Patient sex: M
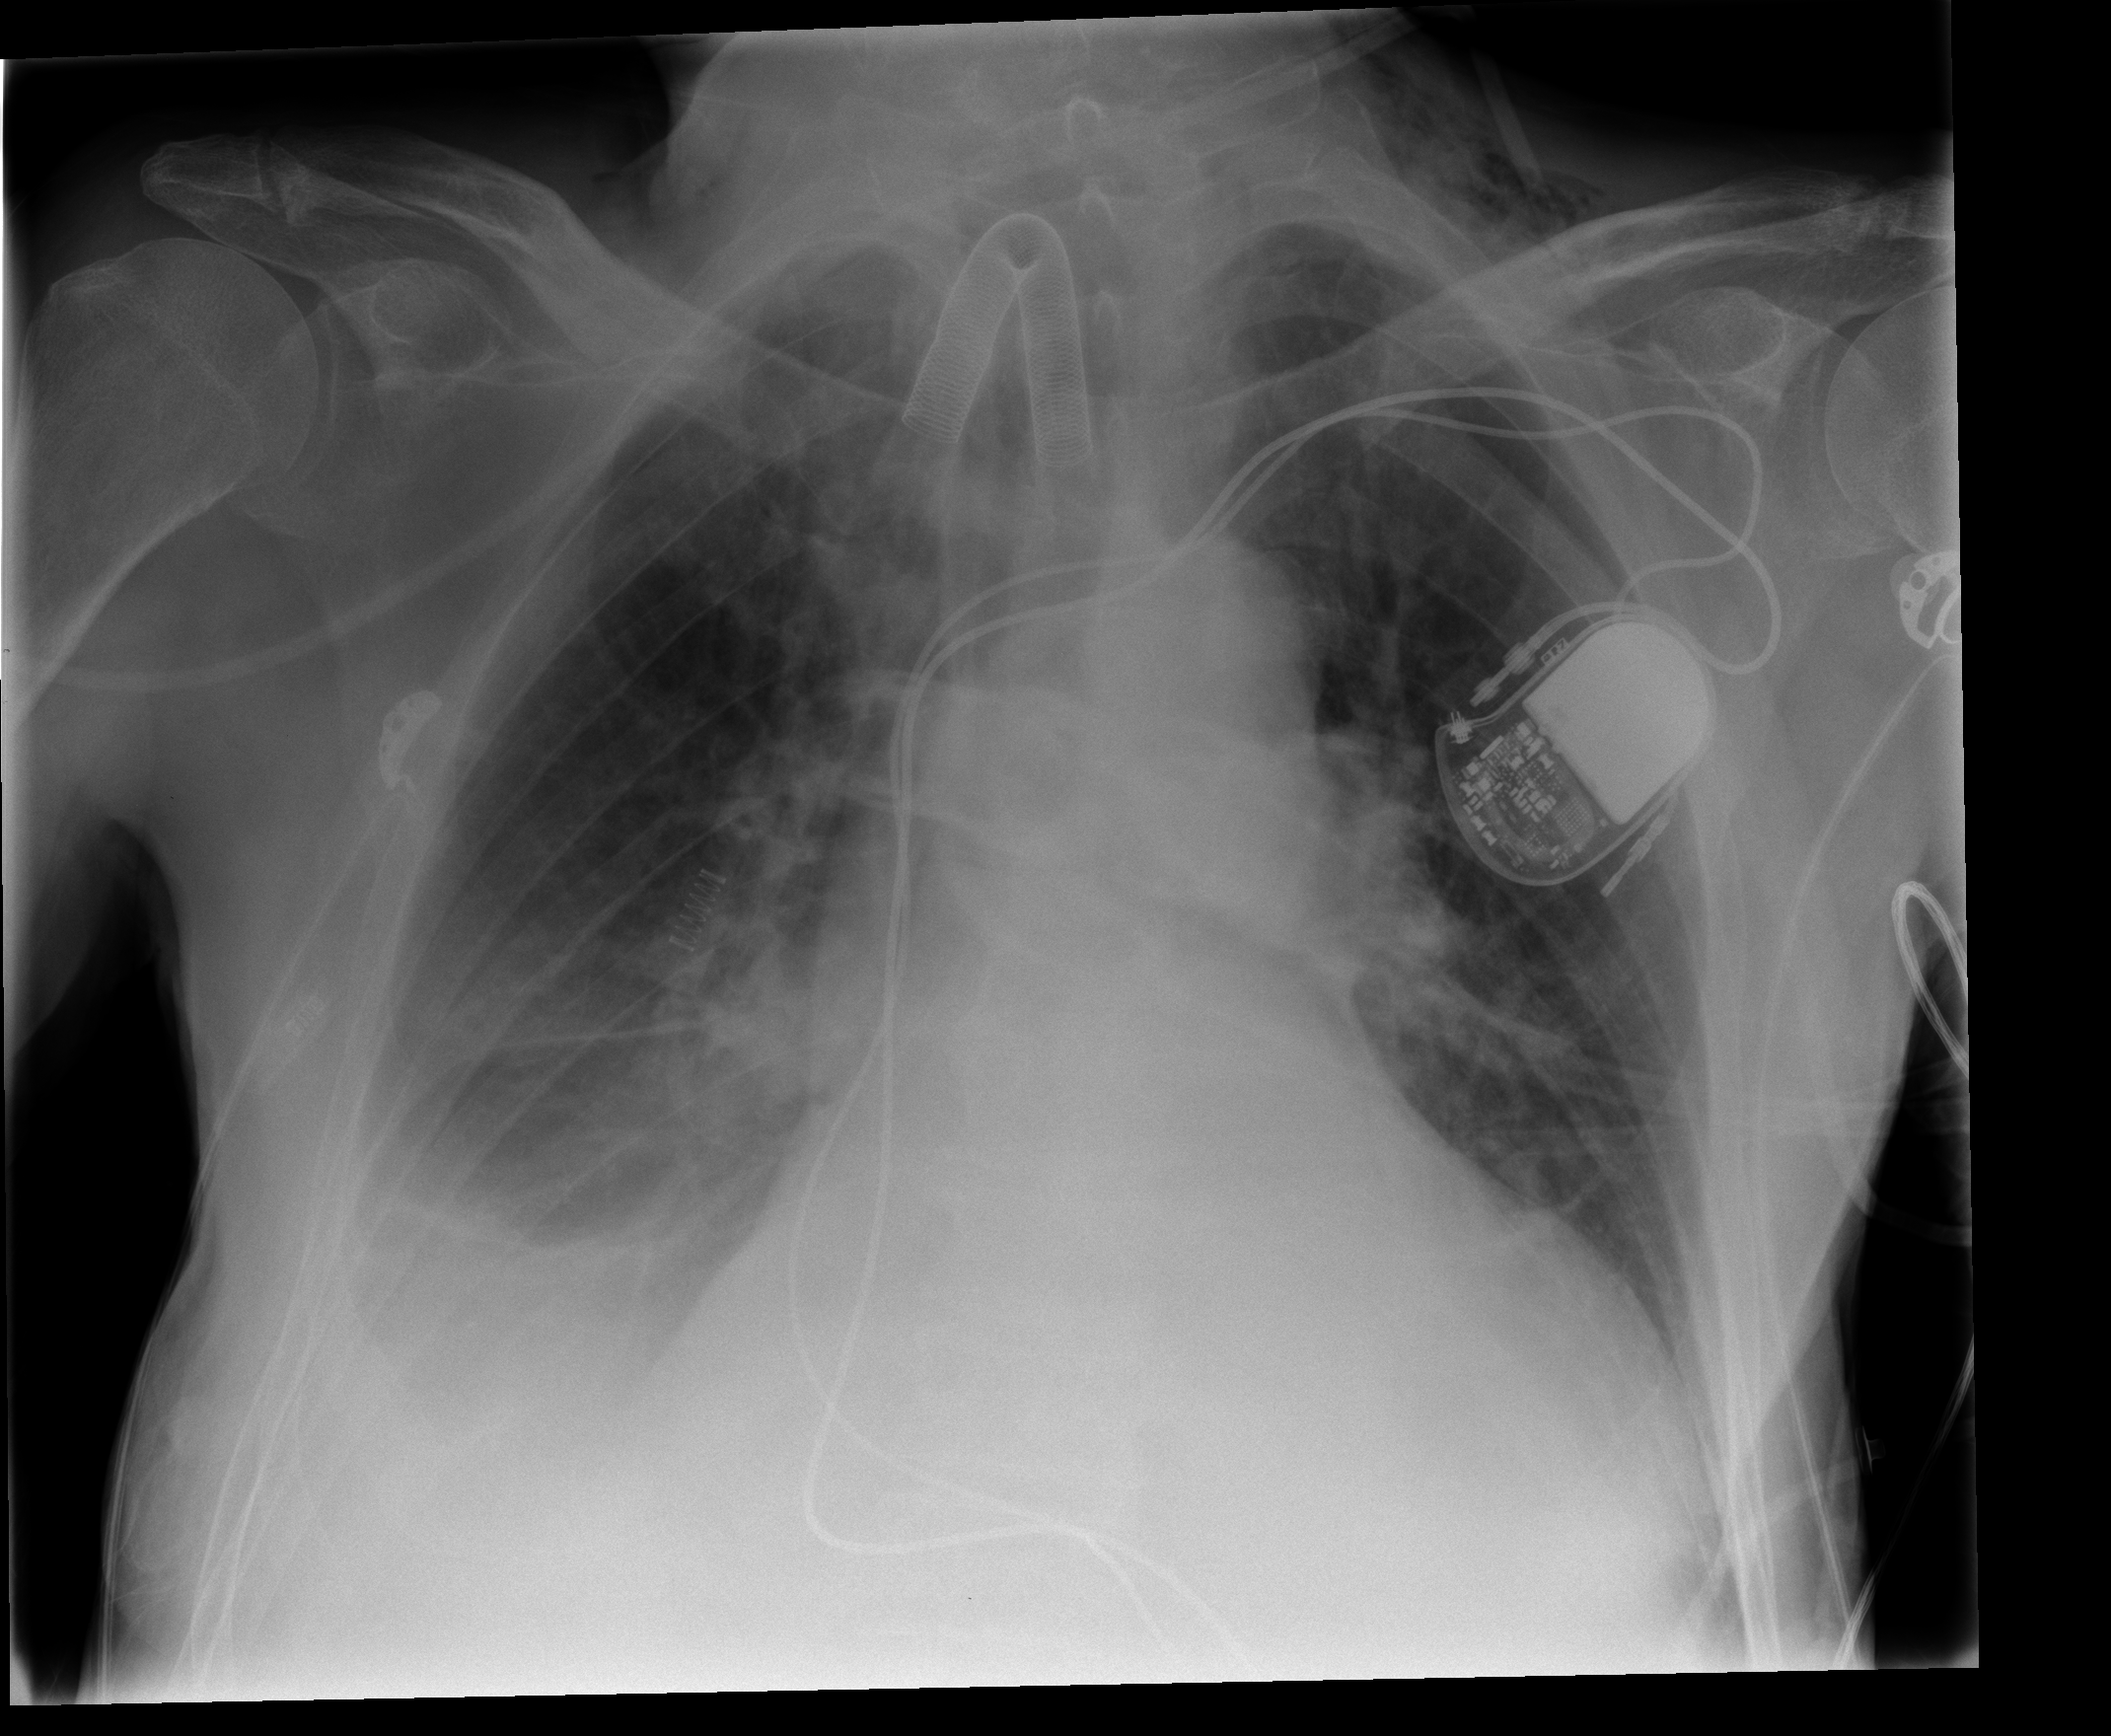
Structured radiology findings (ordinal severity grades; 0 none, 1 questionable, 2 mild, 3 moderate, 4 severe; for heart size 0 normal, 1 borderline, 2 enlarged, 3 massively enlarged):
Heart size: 2
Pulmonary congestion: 3
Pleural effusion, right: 2
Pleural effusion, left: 1
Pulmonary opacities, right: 2
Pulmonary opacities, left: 2
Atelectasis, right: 3
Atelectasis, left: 2